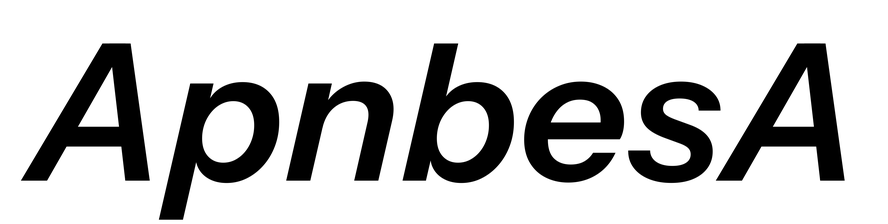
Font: InstrumentSans-Italic_SemiBold_Italic